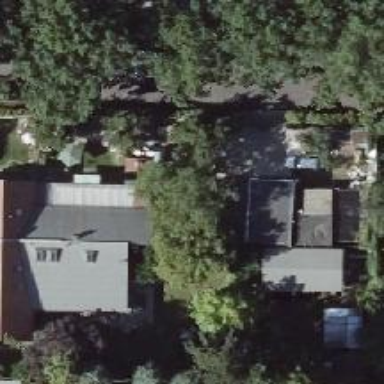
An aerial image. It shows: Semidetached house.